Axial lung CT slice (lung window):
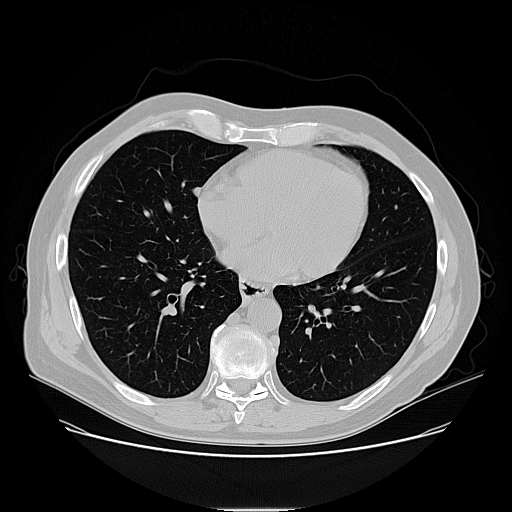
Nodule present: no